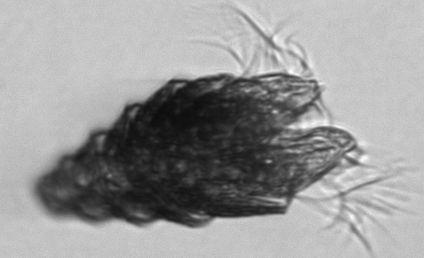
Label: Laboea_strobila